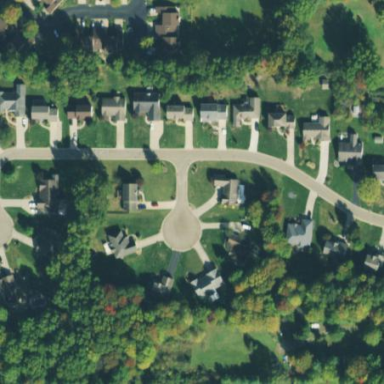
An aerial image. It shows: Residential area within neighborhood.